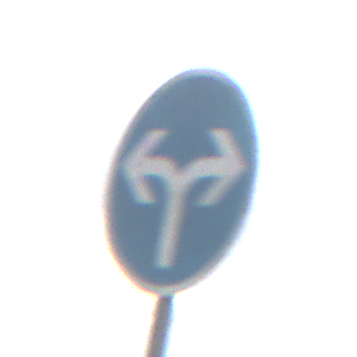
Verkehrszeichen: VorgeschriebeneFahrtrichtungRechtsOderLinks
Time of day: Midday
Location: Outdoor (Suburban)
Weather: Overcast
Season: NotSpecified
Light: Natural